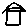
Label: house